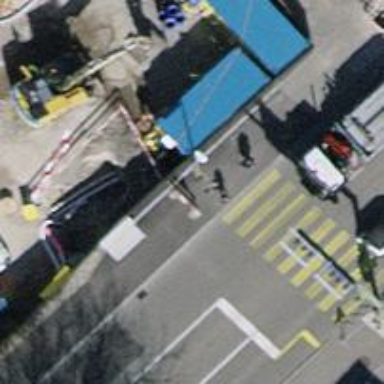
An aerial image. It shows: Bollard barrier.